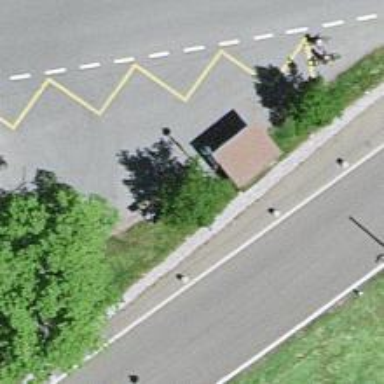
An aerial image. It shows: Public transport shelter.